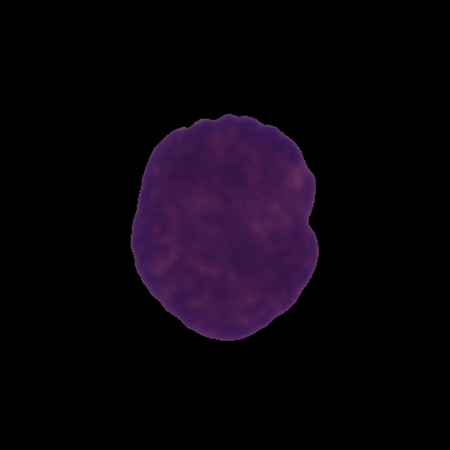
Label: cancer